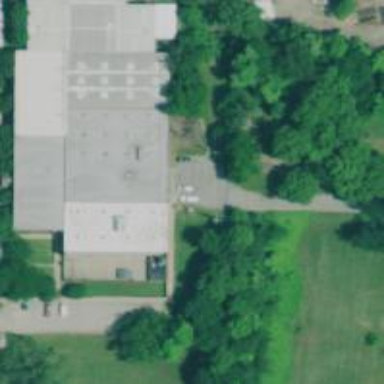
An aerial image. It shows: Sports center building.